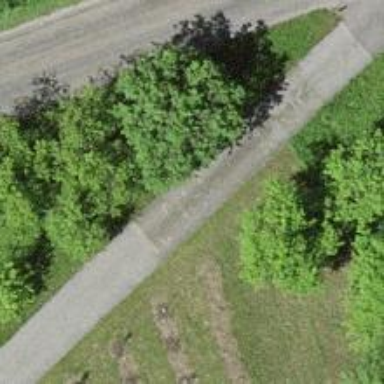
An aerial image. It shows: Service road with gravel surface.